Field crop: maize
Growth stage: 2
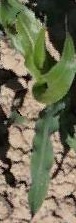
Species: maize